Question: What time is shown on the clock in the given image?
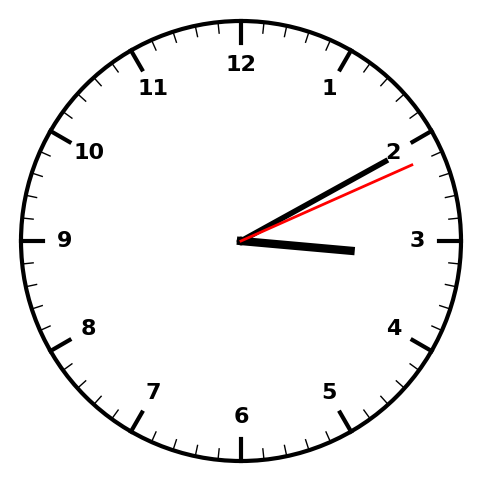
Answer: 03:10:11